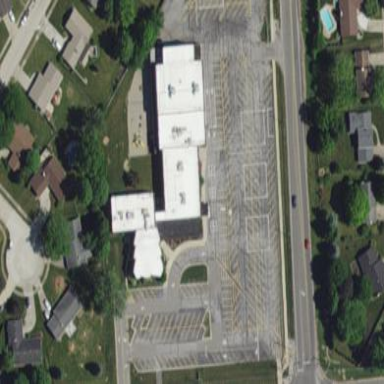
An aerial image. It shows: School.